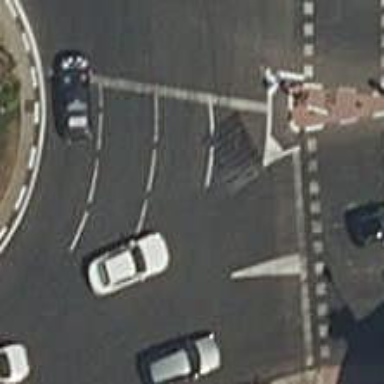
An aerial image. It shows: Tertiary road with asphalt surface leading to circular junction.